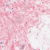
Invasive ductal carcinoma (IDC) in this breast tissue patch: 0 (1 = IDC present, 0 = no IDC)